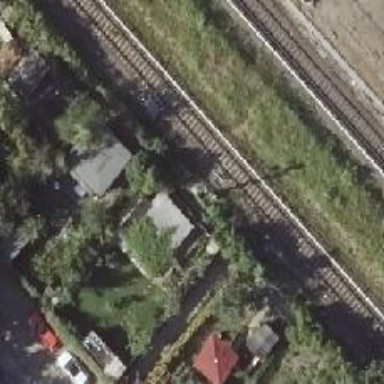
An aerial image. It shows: Railway signal.